Brain MRI, t2w sequence, axial 2D slice.
Patient: age 28, sex M, weight 95 kg, height 1.95 m
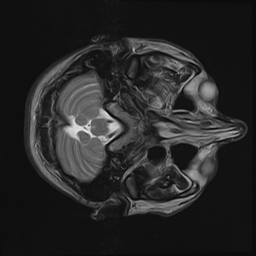